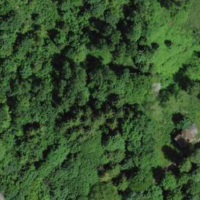
EUNIS habitat code: 25
Species observed at this site:
Sylvia atricapilla